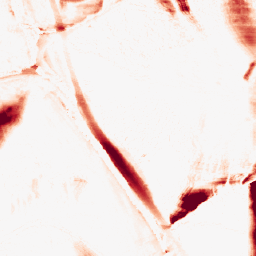
Category: morphological
Decomposition family: morphological_ellipse
Decomposition parameters: operation: opening
width: 10
height: 50
Upsampling method: nearest
Upsampling parameters: scale: 2
Upsampling scale: 2